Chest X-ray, PA view. Patient: 45 years old, sex M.
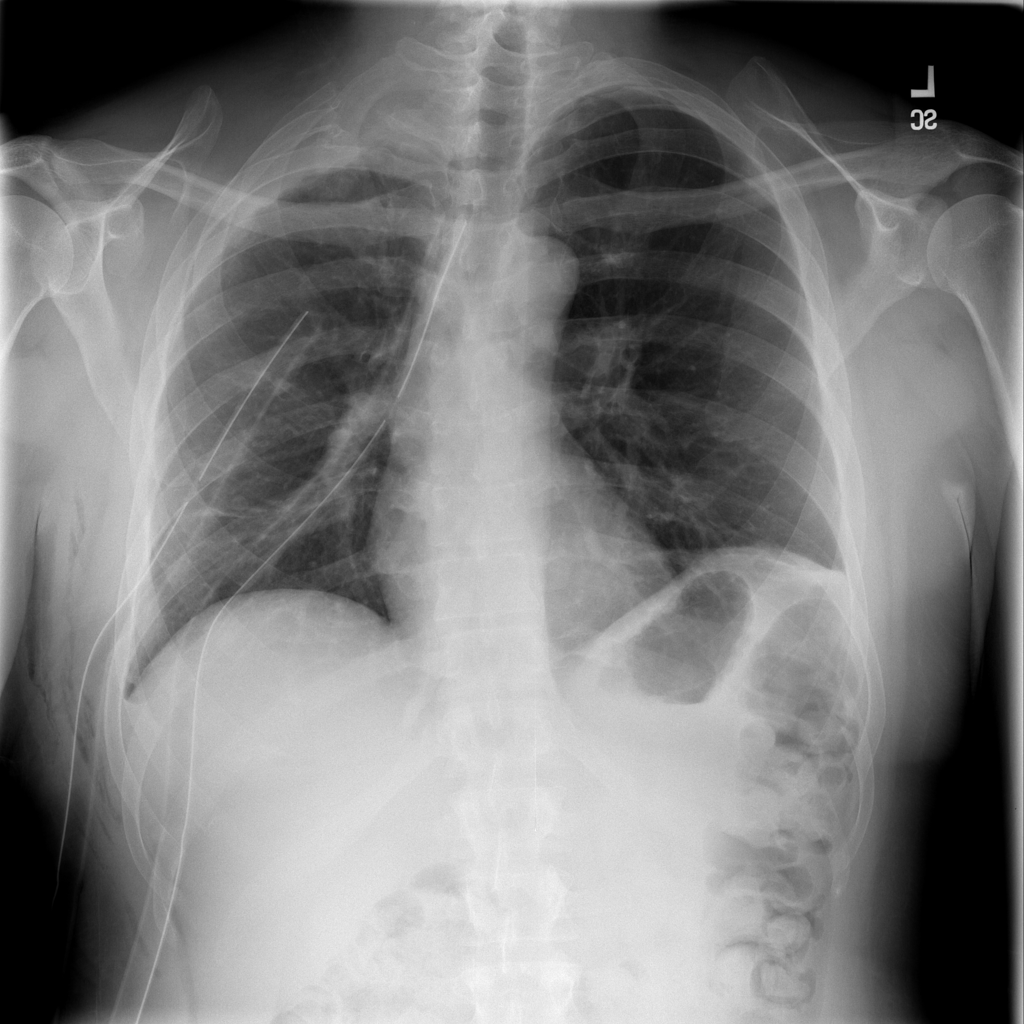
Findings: No Finding